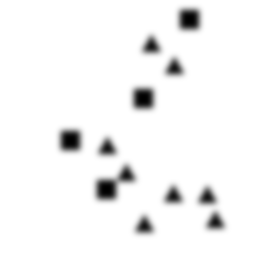
Squares: 4
Triangles: 8
Stars: 0
Total shapes: 12